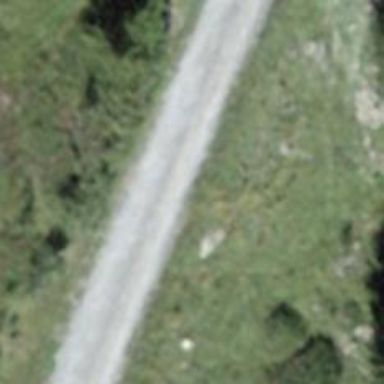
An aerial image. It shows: Gravel track with grade 3 track type suitable for downhill piste activities.